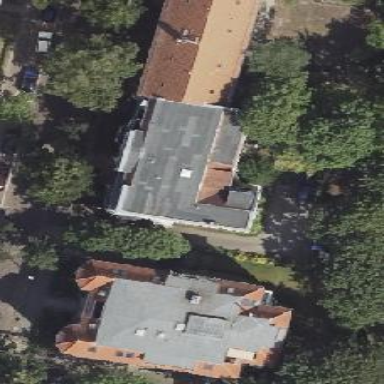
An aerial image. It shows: Building consisting of apartments with double saltbox roof shape.